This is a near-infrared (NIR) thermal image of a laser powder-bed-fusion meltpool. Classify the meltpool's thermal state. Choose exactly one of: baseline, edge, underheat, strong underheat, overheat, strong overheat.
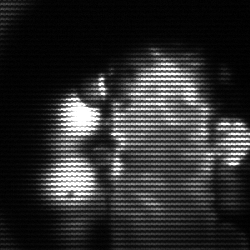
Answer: strong underheat